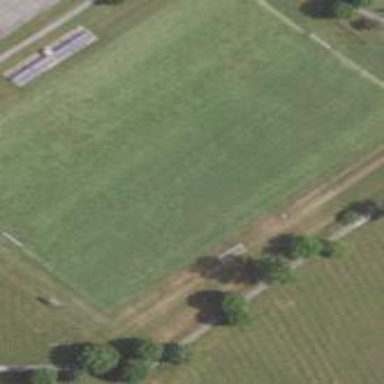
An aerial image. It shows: Soccer pitch for leisure land activities.